Question: I want to use jQuery UI's autocomplete as a combobox, as showed in <URL>

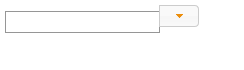
Answer: You could add some relative positioning: <URL>